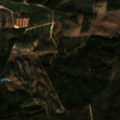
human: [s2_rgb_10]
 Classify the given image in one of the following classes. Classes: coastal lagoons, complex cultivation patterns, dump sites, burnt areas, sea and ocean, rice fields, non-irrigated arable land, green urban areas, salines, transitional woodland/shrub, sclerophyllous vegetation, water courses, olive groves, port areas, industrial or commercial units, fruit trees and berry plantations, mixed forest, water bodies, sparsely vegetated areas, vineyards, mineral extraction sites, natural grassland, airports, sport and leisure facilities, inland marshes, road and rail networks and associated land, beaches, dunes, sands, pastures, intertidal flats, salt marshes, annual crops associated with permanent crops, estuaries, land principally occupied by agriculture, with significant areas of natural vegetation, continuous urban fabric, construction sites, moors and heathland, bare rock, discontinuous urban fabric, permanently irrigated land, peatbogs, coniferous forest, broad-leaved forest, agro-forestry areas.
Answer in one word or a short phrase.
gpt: fruit trees and berry plantations, broad-leaved forest, transitional woodland/shrub